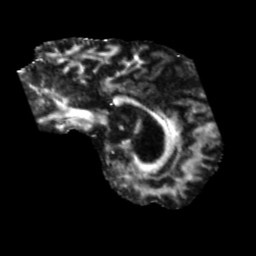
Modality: FA
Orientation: sagittal
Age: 55
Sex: male
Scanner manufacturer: siemens
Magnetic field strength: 3 T
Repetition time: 5.25 s
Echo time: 0.08 s